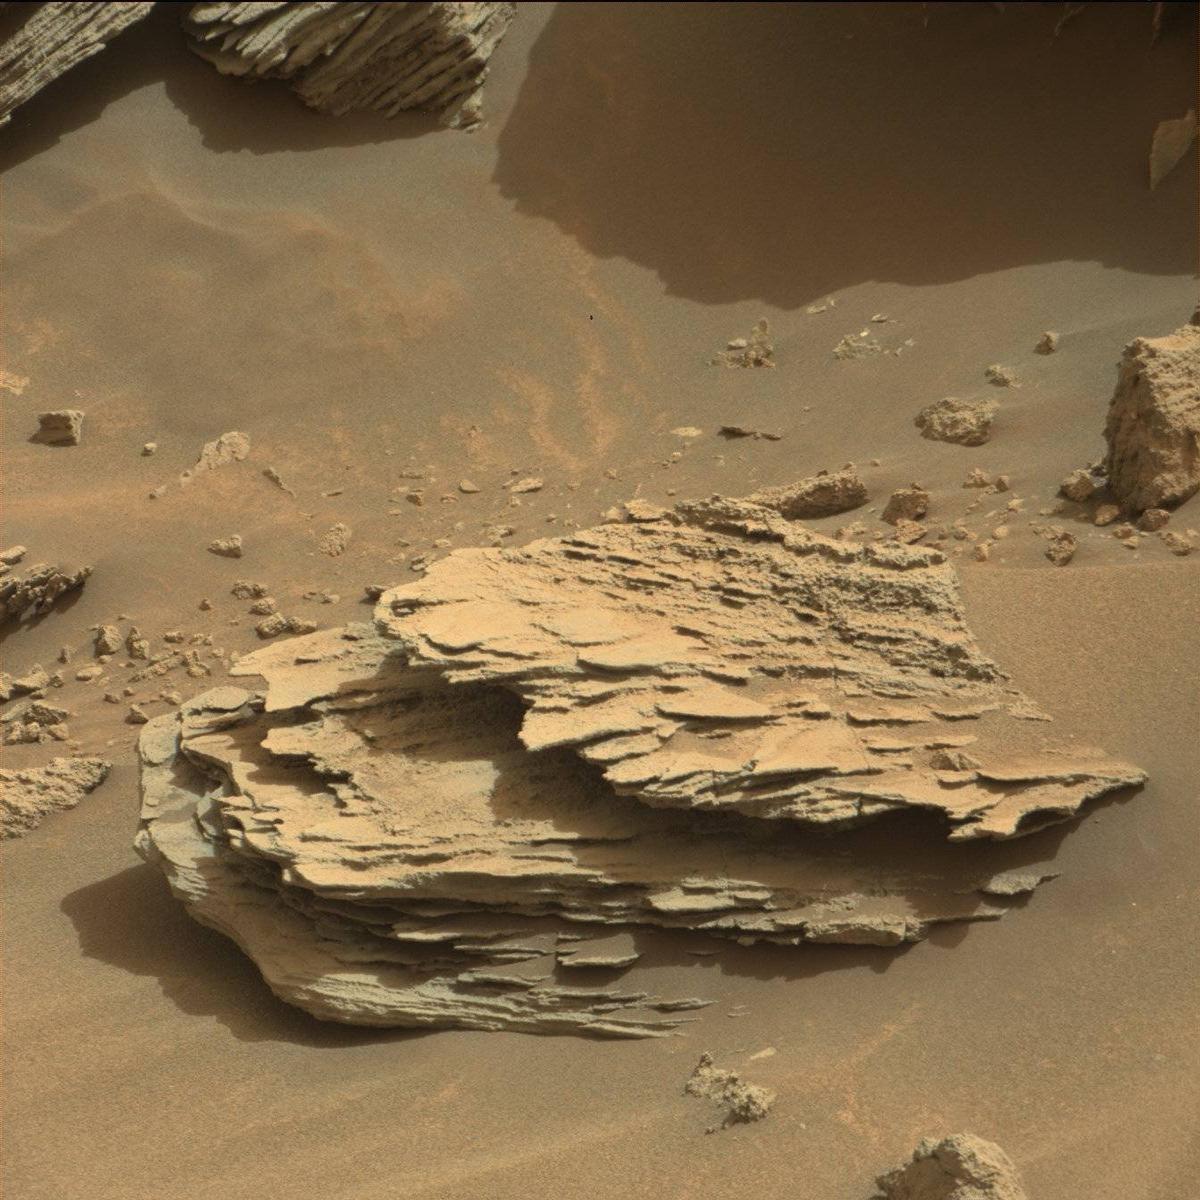
Terrain classes present: Bedrock, Sand / Soil